Question: I would like to use options in the static method QFileDialog.getOpenFileName.
For example i would like to set two options: QFileDialog.ExistingFile and QFileDialog.Detail.
I have already read this text: <URL>
but i don't understand how i can use PySide.QtGui.QFileDialog.Options?
'''
dir = self.sourceDir
filters = "Text files (*.txt);;Images (*.png *.xpm *.jpg)"
selected_filter = "Images (*.png *.xpm *.jpg)"
options = "" # ???
fileObj = QFileDialog.getOpenFileName(self, " File dialog ", dir, filters, selected_filter, options)
'''
If i use
'''
options = QFileDialog.DirectoryOnly
options |= QFileDialog.List
'''
it does not work.
(Windows 7 64 Bit, PyCharm 3.4.1 Pro, Python 3.4.0, PySide 1.2.2)

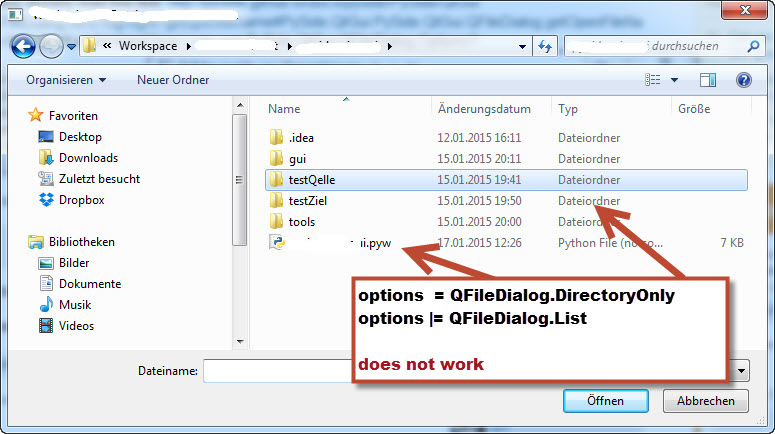
Answer: You cannot do this if you are using the static functions with a native file-dialog.
The native file-dialogs do not have the same API as the Qt file-dialog, so you can only set the properties that are available via the static function arguments - which means the caption, title, working-directory, filters, and <URL>.
The static functions more or less match the various <URL>:
'''
AnyFile = getSaveFileName
ExistingFile = getOpenFileName
Directory = getExistingDirectory
ExistingFiles = getOpenFileNames
'''
When using the static functions, the 'ShowDirsOnly' option will only work with 'getExistingDirectory'. But on Windows, that will open the native "Browse For Folder" dialog (unless you set the 'DontUseNativeDialog' option), and so the 'ShowDirsOnly' option would be redundant.
There is currently no way to set the 'ViewMode' for a native-dialog when using the static functions, and the same goes for all the other APIs that are specific to 'QFileDialog'.
Long-story short: if you want more control over the file-dialog, use the built-in Qt one - that's what it's there for.